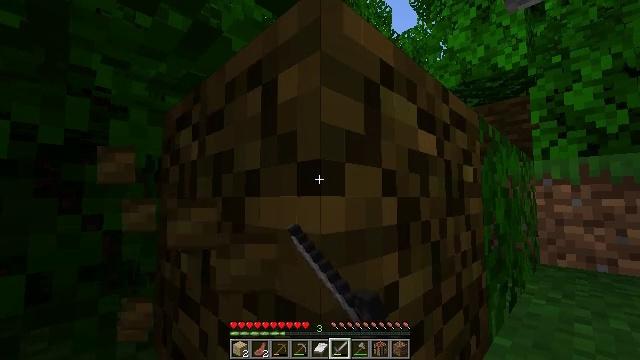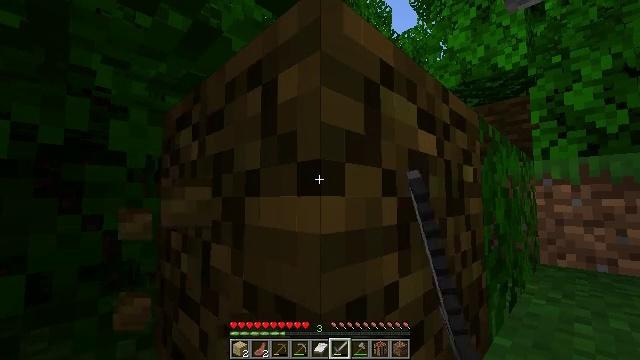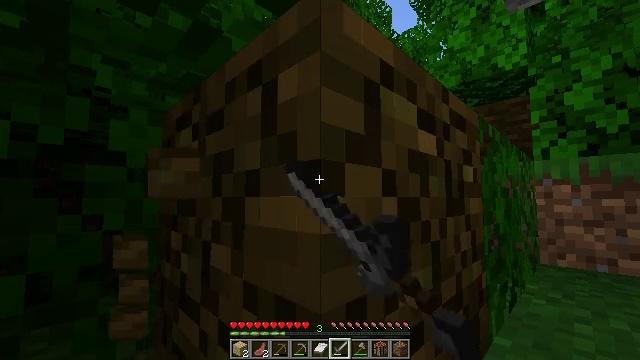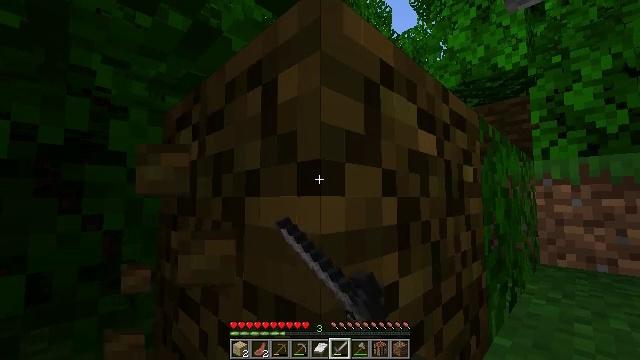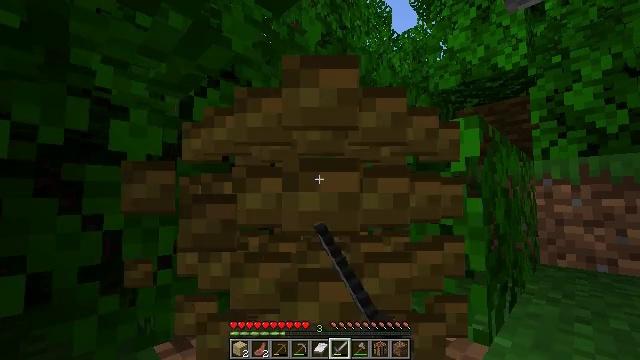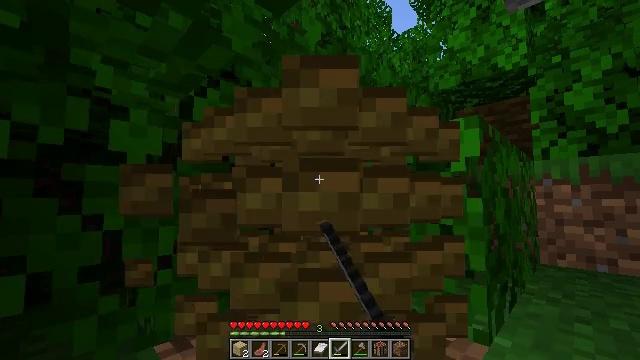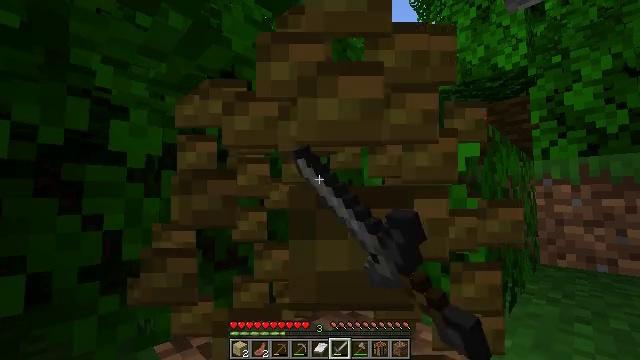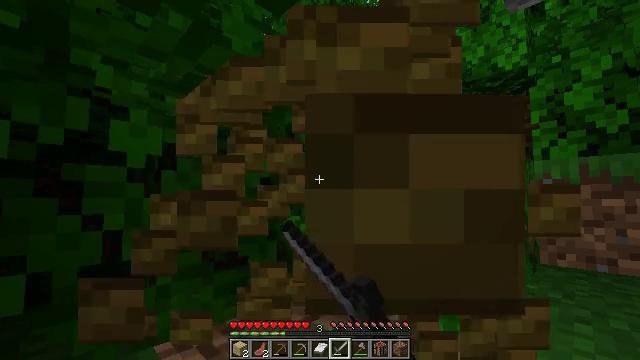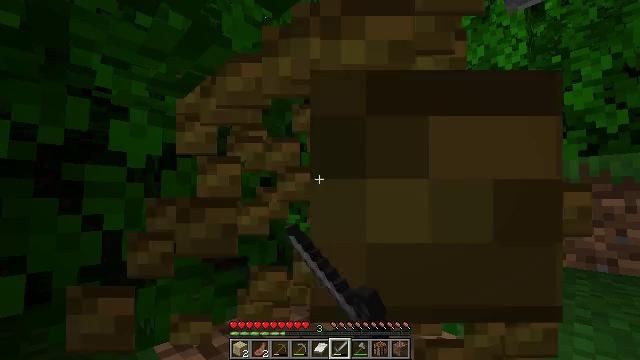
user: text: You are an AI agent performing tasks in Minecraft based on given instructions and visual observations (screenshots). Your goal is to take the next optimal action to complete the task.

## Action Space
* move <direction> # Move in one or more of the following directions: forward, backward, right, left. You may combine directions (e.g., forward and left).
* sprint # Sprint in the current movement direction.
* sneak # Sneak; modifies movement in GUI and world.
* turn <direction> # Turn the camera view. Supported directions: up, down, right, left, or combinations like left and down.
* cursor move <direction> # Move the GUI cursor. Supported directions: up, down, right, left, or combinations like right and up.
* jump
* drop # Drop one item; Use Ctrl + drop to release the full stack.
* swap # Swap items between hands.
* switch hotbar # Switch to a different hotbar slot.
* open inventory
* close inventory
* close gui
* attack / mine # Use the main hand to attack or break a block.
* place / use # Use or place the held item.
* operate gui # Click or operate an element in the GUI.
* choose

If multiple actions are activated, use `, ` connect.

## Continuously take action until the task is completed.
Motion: motion action
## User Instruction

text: Mine the jungle log in the rainforest biome.
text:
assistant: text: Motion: attack / mine
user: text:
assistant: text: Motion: attack / mine
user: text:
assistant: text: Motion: attack / mine
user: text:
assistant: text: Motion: attack / mine
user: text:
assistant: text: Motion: attack / mine
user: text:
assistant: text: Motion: attack / mine
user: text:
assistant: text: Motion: attack / mine
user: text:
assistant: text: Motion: attack / mine
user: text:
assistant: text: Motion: attack / mine